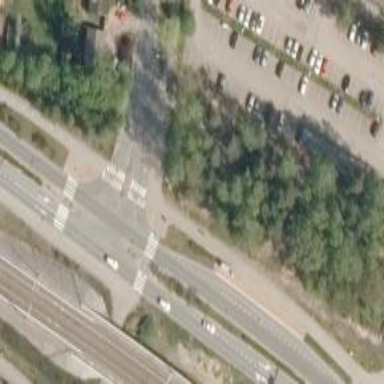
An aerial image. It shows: Road with "give way" sign.